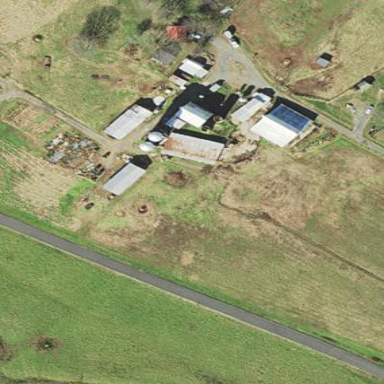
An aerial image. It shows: Farmyard area.